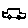
Label: car